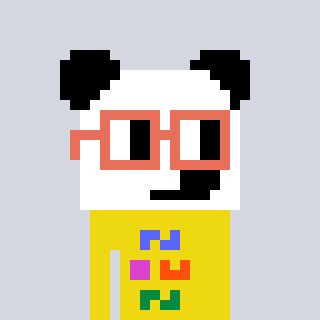
a pixel art character with square orange glasses, a panda-shaped head and a yellow-colored body on a cool background